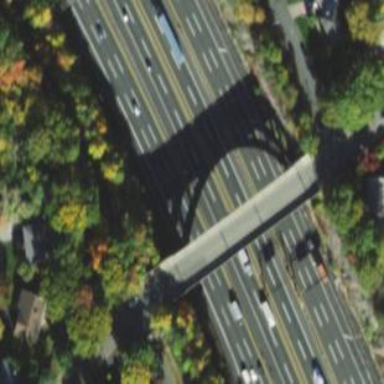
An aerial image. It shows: Architectural bridge with arched structure.